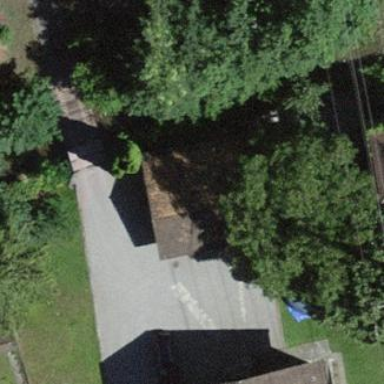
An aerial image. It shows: Barn.